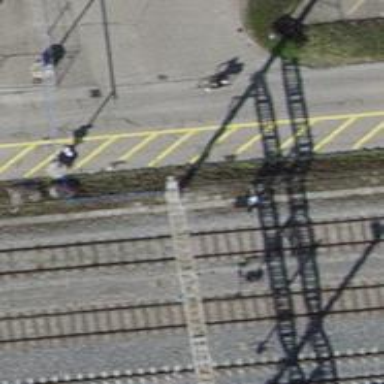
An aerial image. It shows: Single-track electrified railway siding with contact line for service.